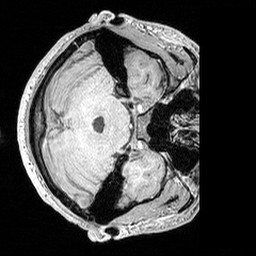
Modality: MP2RAGE
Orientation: axial
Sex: male
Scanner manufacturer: siemens
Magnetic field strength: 3 T
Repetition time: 5 s
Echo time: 0.00292 s